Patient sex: F
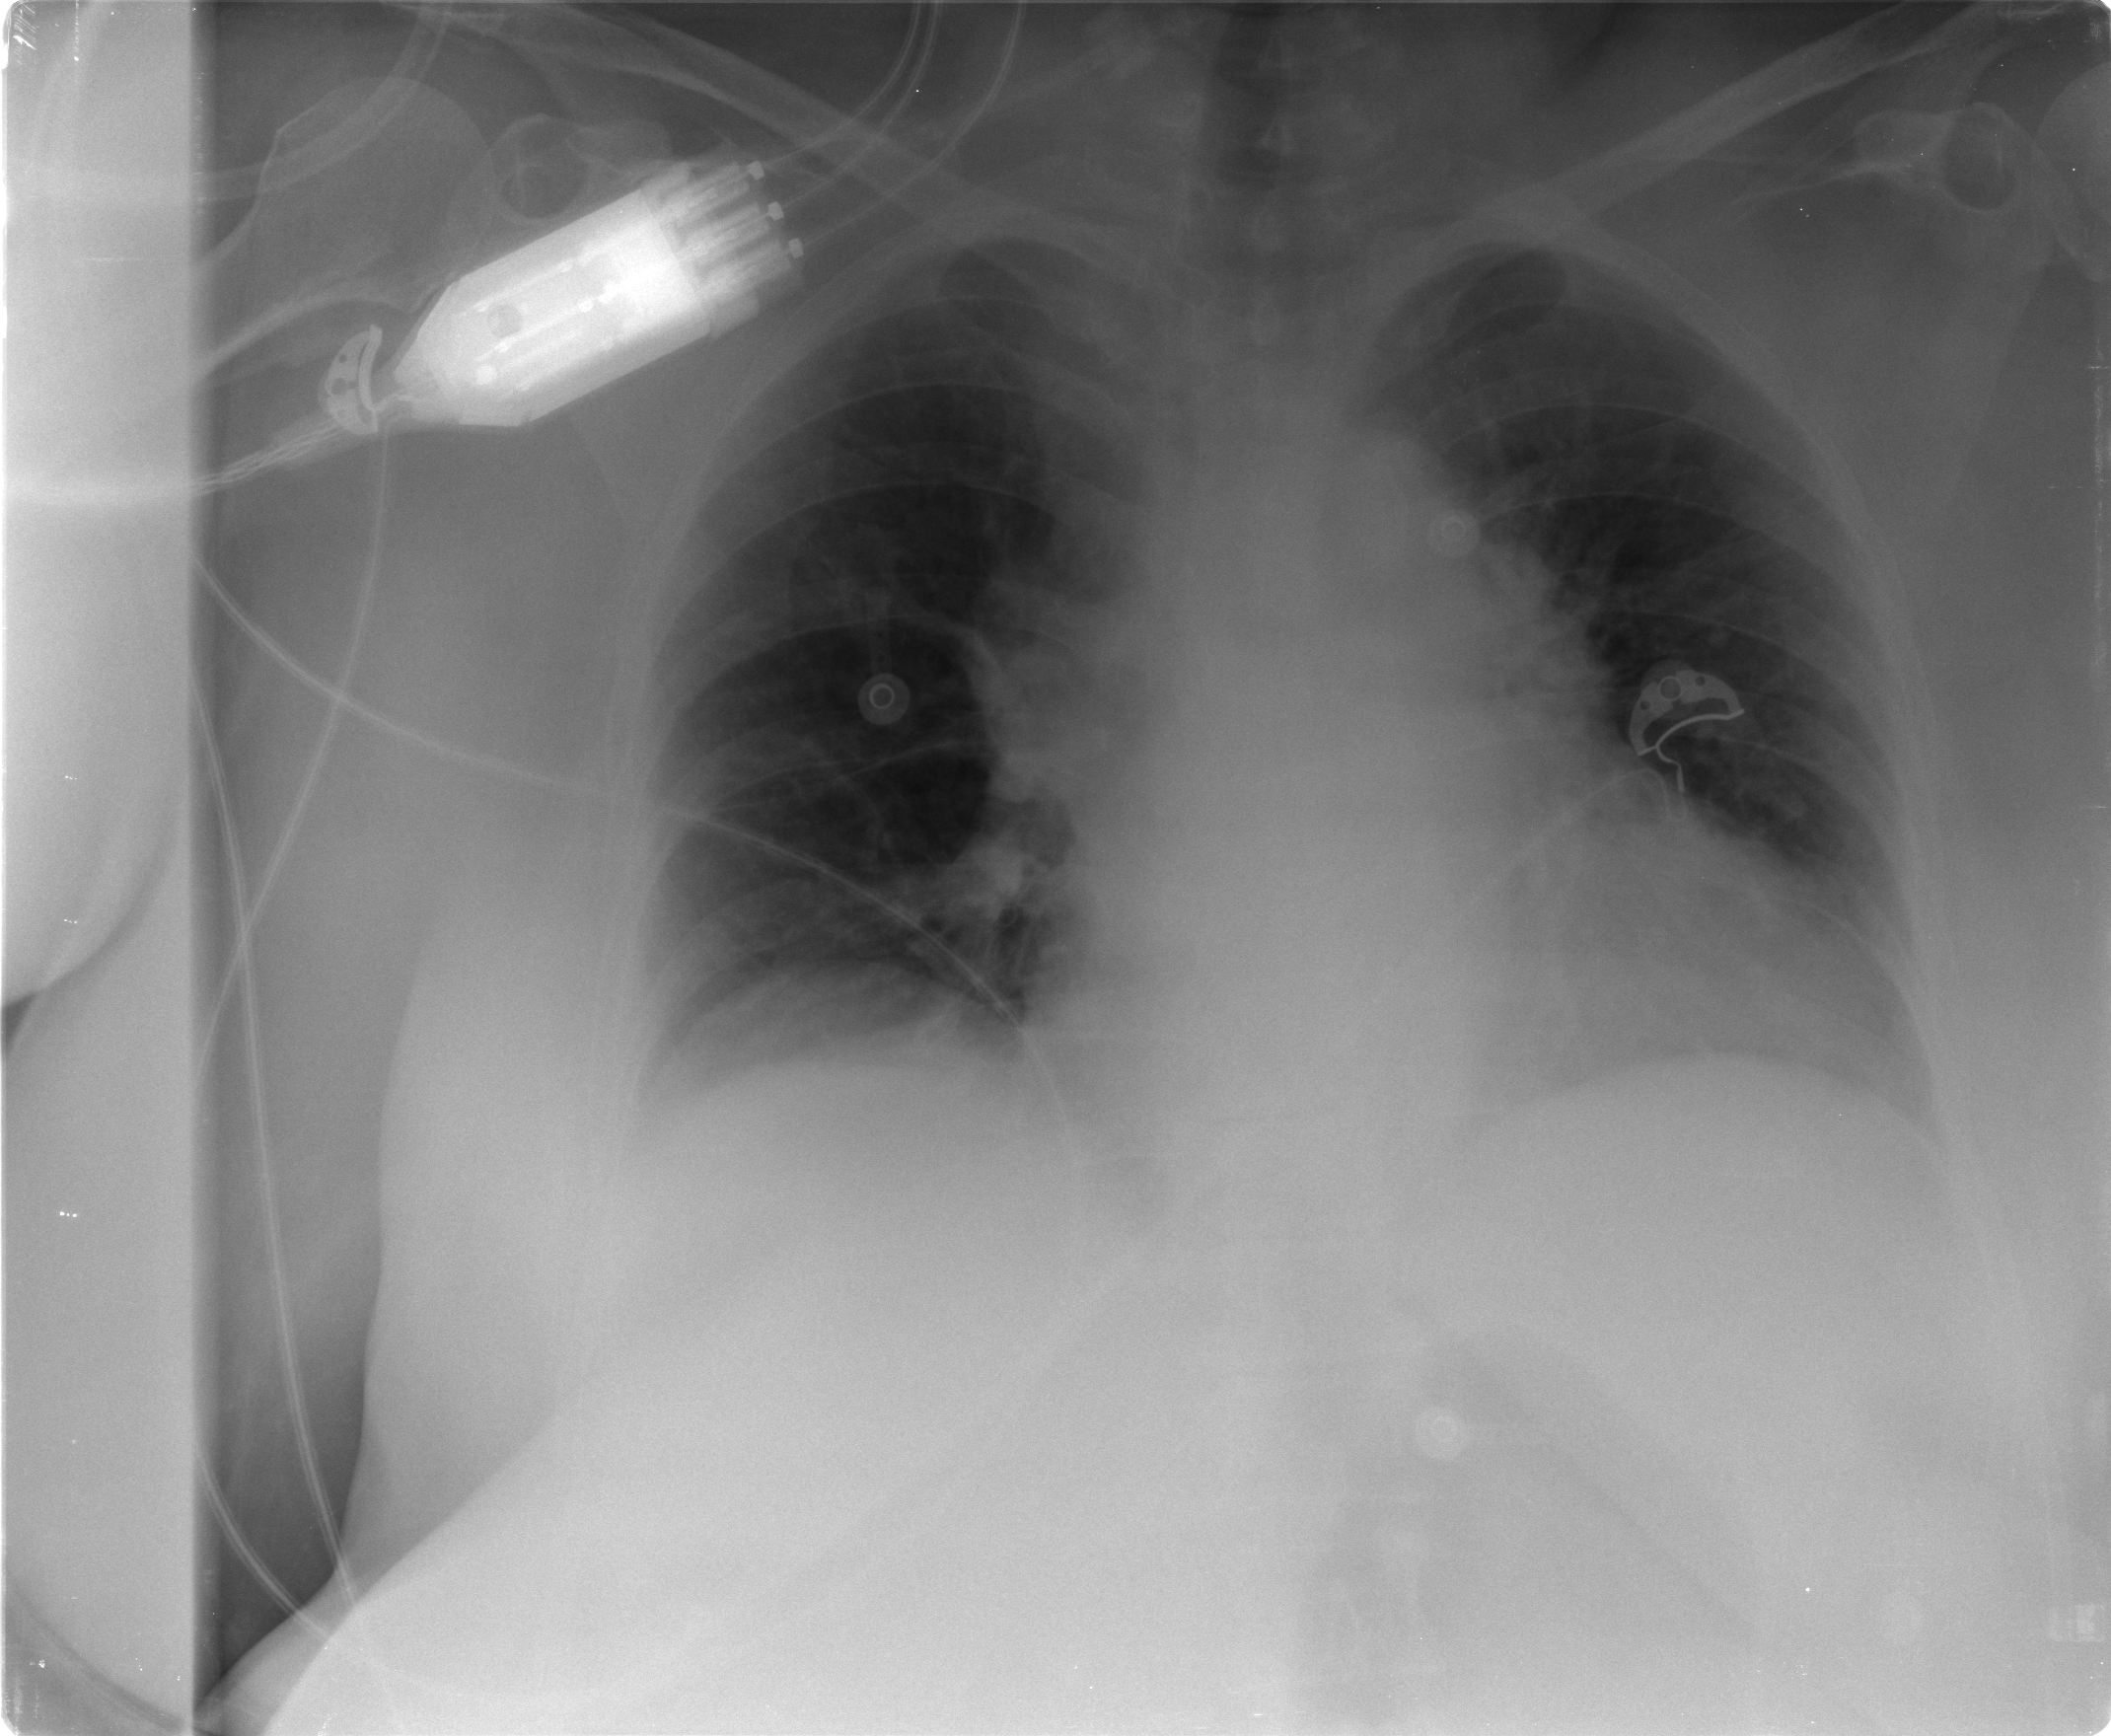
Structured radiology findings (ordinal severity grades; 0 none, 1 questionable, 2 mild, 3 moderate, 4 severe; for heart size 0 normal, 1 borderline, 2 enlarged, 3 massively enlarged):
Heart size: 3
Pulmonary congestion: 3
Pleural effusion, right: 1
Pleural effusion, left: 1
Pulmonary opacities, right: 0
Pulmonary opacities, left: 0
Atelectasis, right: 0
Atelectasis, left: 0